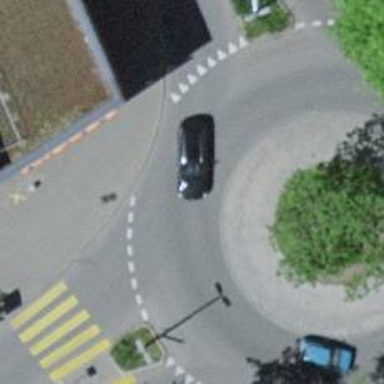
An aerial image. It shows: Tertiary road with asphalt surface leading to roundabout junction.